【题型】解答题　【知识点】立体几何　【难度】medium
在长方体$ABCD-A_1B_1C_1D_1$中.\\
（1）已知$P$、$Q$分别为棱$AB$、$CC_1$的中点（如图1），做出过点$D_1$，$P$，$Q$的平面与长方体的截面. 保留作图痕迹，不必说明理由；\\
（2）如图2，已知$AB=13$，$AD=5$，$AA_1=12$，过点$A$且与直线$CD$平行的平面$\alpha$将长方体分成两部分. 现同时将两个球分别放入这两部分几何体内，则在平面$\alpha$变化的过程中，求这两个球的半径之和的最大值.

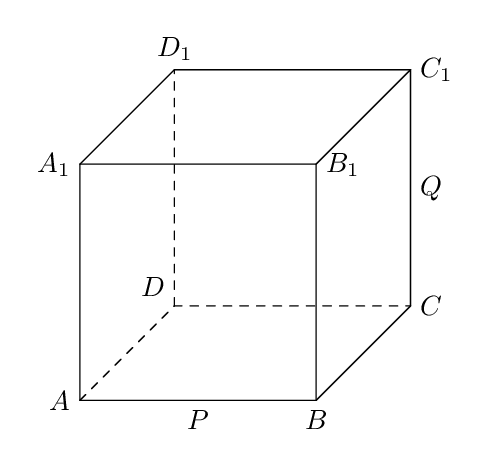
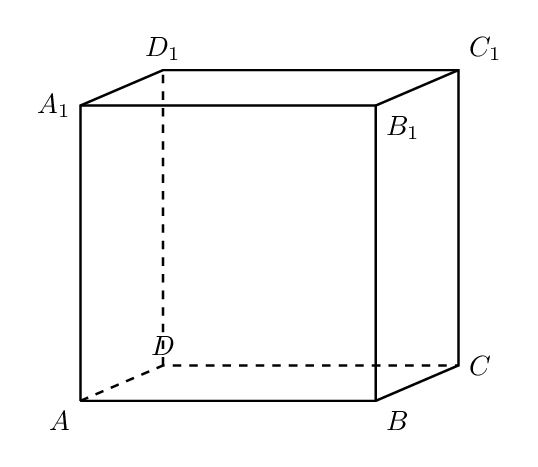
【解答】
\noindent \textbf{【分析】}（1）运用基本事实3：两面有一个公共点，则必有一条过该点的交线，基本事实3是做截面问题的基础；\\
（2）用$\angle CBP$的三角函数将两圆的半径分别表示出来，构造新函数，通过函数单调性求得问题的最值.

\noindent \textbf{【解答】}解：（1）①延长$D_1Q$交$DC$延长线于点$E$；\\
②连接$PE$与$BC$交于点$F$，并延长$EP$交$DA$延长线于点$G$；\\
③连接$D_1G$交$AA_1$于点$H$；\\
④分别连接线段$D_1H$，$HP$，$PF$，$FQ$，$QD_1$，则五边形$D_1HPFQ$及其内部（图中阴影部分）即为所求截面.

\noindent （2）\\
如图所示，\\
平面$ABMN$将长方体分成两部分，$MN$有可能在平面$CDD_1C_1$上或平面$A_1D_1C_1B_1$上，但是若$MN$在平面$A_1D_1C_1B_1$上运动，\\
两部分几何体都是细长形状，放入的两个小球由于棱长$AD$限制，易知要使两球半径和的最大，需在平面$CDD_1C_1$上运动.\\
延长$B_1C_1$与$BM$交于点$P$，作$O_1Q\perp BC$于$Q$点，\\
设$\angle CBP=\angle BPB_1=\alpha$，圆$O_1$对应的半径为$r_1$，\\
根据三角形内切圆的性质，\\
在$Rt\triangle O_1QB$中，$\angle QBO_1=\frac{\alpha}{2}$，$BQ=BC-CQ=5-r_1$，$\tan\frac{\alpha}{2}=\frac{O_1Q}{BQ}=\frac{r_1}{5-r_1}$，\\
则$r_1=\frac{5\tan\frac{\alpha}{2}}{1+\tan\frac{\alpha}{2}}=5-\frac{5}{1+\tan\frac{\alpha}{2}}$，\\
又当$BP$与$BC_1$重合时，$r_1$取得最大值，由内切圆等面积法求得$r_1\leqslant\frac{5\times12}{5+12+13}=2$，则$\tan\frac{\alpha}{2}\leqslant\frac{2}{3}$\\
设圆$O_2$对应的半径为$r_2$，同理可得$r_2=6-6\tan\frac{\alpha}{2}$，\\
又$r_2\leqslant\frac{5}{2}$，解得$\tan\frac{\alpha}{2}\geqslant\frac{7}{12}$.\\
故$r_1+r_2=5-\frac{5}{1+\tan\frac{\alpha}{2}}+6-6\tan\frac{\alpha}{2}=17-\frac{5}{1+\tan\frac{\alpha}{2}}-6(1+\tan\frac{\alpha}{2})$，$\frac{7}{12}\leqslant\tan\frac{\alpha}{2}\leqslant\frac{2}{3}$，\\
设$x=1+\tan\frac{\alpha}{2}$，则$x\in\left[\frac{19}{12},\frac{5}{3}\right]$，$f(x)=17-\frac{5}{x}-6x$，\\
由对勾函数性质易知$x\in\left[\frac{19}{12},\frac{5}{3}\right]$，函数$f(x)$单减，\\
则$f(x)\leqslant f\left(\frac{19}{12}\right)=17-\frac{5}{\frac{19}{12}}-6\times\frac{19}{12}=\frac{165}{38}$，即最大值为$\frac{165}{38}$.\\
故两个球的半径之和的最大值为$\frac{165}{38}$.

\noindent \textbf{【点评】}本题考查截面问题，考查球的综合问题，考查构造函数思想以及数形结合思想，借助三角函数表示边长，从而把问题转化为函数问题，再通过单调性解决最值问题，属于中等题.
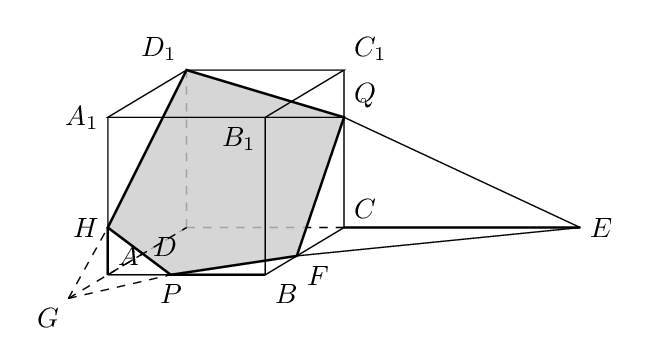
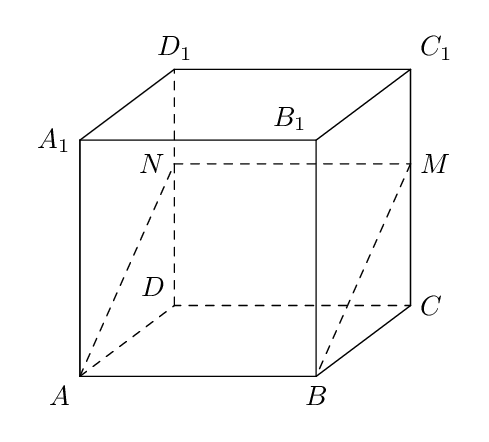
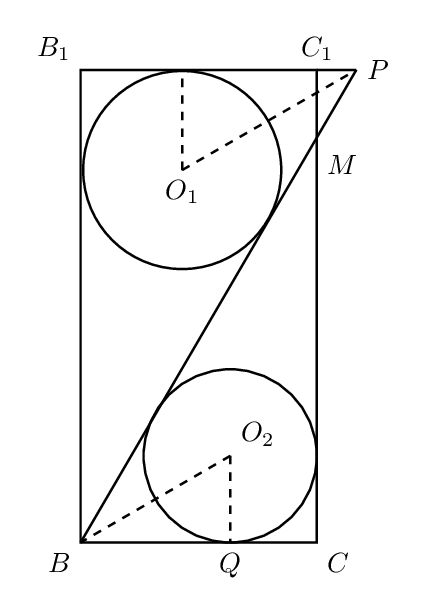